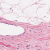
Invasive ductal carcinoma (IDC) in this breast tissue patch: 0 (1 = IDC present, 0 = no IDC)